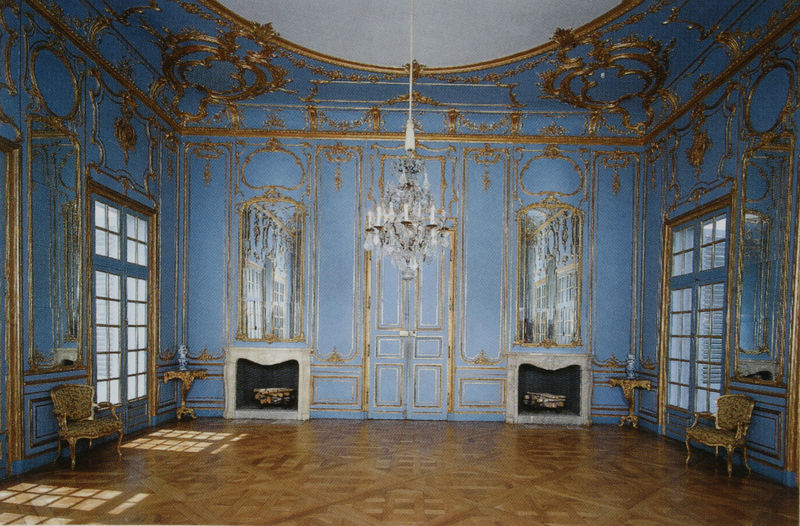
Titel: Assembléezimmer
Künstler: Johann Friedrich Weyhing
Standort: Stuttgart
Institution: Schloss Solitude
Schlagwörter: blau, dunkel, schatten, weiß, gelb, impressionismus, braun, fenster, frankreich, hell, holz, lampe, licht, raum, schmuck, stuhl, stühle, tisch, tür, zimmer, schloss, muster, ornament, architektur, barock, rahmen, schale, innenraum, spiegel, spiegelung, sonne, gold, interieur, realismus, sessel, decke, innen, leuchte, rokoko, kamin, kamine, oval, umrandung, hellblau, sofa, türen, fußboden, parkett, saal, blue, chair, chandelier, fancy, lamp, palace, window, dekoration, bench, chairs, france, gilded, interior, room, salon, table, wall, windows, holzboden, dekor, ornamente, verzierung, mirror, mirrors, reflection, tischchen, flügeltür, kronleuchter, leuchter, lüster, stuck, türflügel, floor, parquet, vase, foto, eingang, vergoldet, palast, symmetrisch, architrav, schnitzerei, ecken, schnörkel, wood, kristall, reflections, baroque, rokokko, light, view, gilt, color, glasses, french, ecktisch, symetrisch, glass, photo, vertäfelung, door, marble, sunlight, sunshine, feuerstelle, lights, fireplace, ceiling, vases, luster, candle, space, kunstvoll, candles, lavish, rococo, königshaus, kristallleuchter, mantel, ballroom, photography, sopraporte, porcelain, tiles, tables, firewood, logs, furniture, symmetrical, candel, closet, kronlechter, corner, realismis, gilding, case, hearth, fendster, chandeller, chandlier, fireplaces, paplace, french doors, chinoiserie